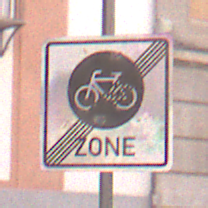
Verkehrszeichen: EndeFahrradzone
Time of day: MorningAfternoon
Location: Outdoor (Urban)
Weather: PartlyCloudy
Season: NotSpecified
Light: Natural